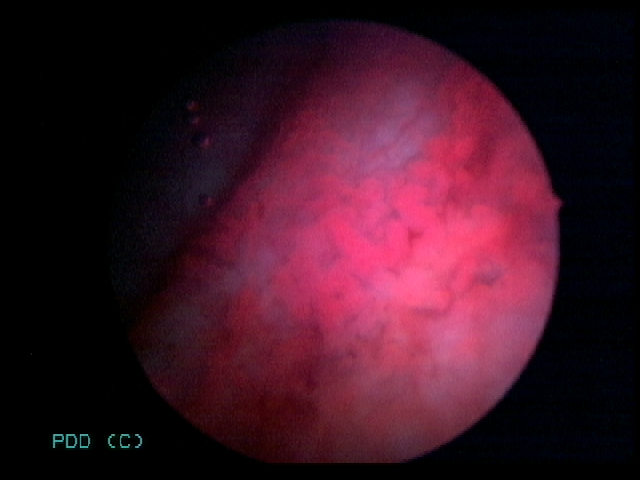
Modality: BLC
Class: Malignant
Subclass: LowGradePapillary
Lesion: Multifocal
Multifocal: 2 to 7
Stage: Ta
Morphology: Papillary
Bladder cancer association: Yes